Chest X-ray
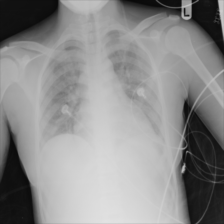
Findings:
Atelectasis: negative
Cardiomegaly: negative
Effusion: negative
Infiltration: negative
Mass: negative
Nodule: negative
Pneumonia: negative
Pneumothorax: negative
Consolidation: negative
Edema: negative
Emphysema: negative
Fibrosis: negative
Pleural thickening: negative
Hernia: negative